Question: I'm learning MVC and am currently making a simple <URL> tracking system as I go along.
The problem I'm having is that when an Ajax.ActionLink is clicked, I run the same ajax action once for every scrum card displayed on the page.

As you can see, I have 9 cards displayed and I get 9 identical GET requests. (The action link is actually the color wheel image in the lower right hand side of the card).
SingleCard.cshtml (View) - "ColorPicker" is the name of my action.
'''
<script src="@Url.Content("~/Scripts/jquery.unobtrusive-ajax.min.js")" type="text/javascript"></script>
...
<div class="card_footer" id="card_footer_id_@(Model.ID)">
<div class="card_tags">
[Tag1] [Tag2] [Tag3]
</div>
<div class="card_colorwheel_icon">
@Ajax.ImageActionLink("../Content/Images/color_wheel.png", "Color Wheel", "ColorPicker", new { cardid = Model.ID }, new AjaxOptions { UpdateTargetId = "ColorPickerDisplay" })
</div>
</div>
'''
The ImageActionLink is a helper I'm using, but it works exactly like the normal ActionLink
HomeController.cs (Controller)
'''
public ActionResult ColorPicker(int cardid)
{
var currentcard = db.Cards.Single(x => x.ID == cardid);
var colors = new List<CardRGB>();
var cards = db.Cards.ToList();
foreach (var card in cards)
{
colors.Add(new CardRGB
{
CardId = card.ID,
Red = (int)card.BG_Red,
Blue = (int)card.BG_Blue,
Green = (int)card.BG_Green
});
}
// disctint
var model = new ColorPickerViewModel()
{
Colors = colors,
Red = (int) currentcard.BG_Red,
Green = (int) currentcard.BG_Green,
Blue = (int) currentcard.BG_Blue
};
return PartialView(model);
}
'''
Does anyone know why this code is running once per card?
EDIT: As requested!
'''
public static class ImageActionLinkHelper
{
public static MvcHtmlString ImageActionLink(
this AjaxHelper helper,
string imageUrl,
string altText,
string actionName,
object routeValues,
AjaxOptions ajaxOptions)
{
var builder = new TagBuilder("img");
builder.MergeAttribute("src", imageUrl);
builder.MergeAttribute("alt", altText);
builder.MergeAttribute("title", altText);
var link = helper.ActionLink("[replaceme]", actionName, routeValues, ajaxOptions);
var html = link.ToHtmlString().Replace("[replaceme]", builder.ToString(TagRenderMode.SelfClosing));
return new MvcHtmlString(html);
}
}
'''
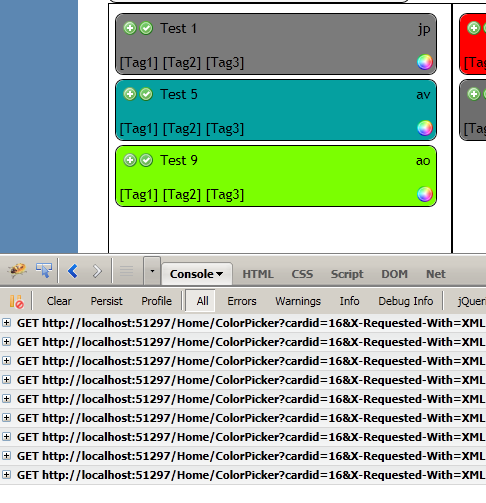
Answer: Check the HTML of your page. In your singlecard.cshtml there is the line:
'''
<script src="@Url.Content("~/Scripts/jquery.unobtrusive-ajax.min.js")" type="text/javascript"></script>
'''
For every card again you include the javascript, so it is included 9 times. Therefore 9 requests will be sent to the server.
Solution: put the script-include on page level, not on card level.